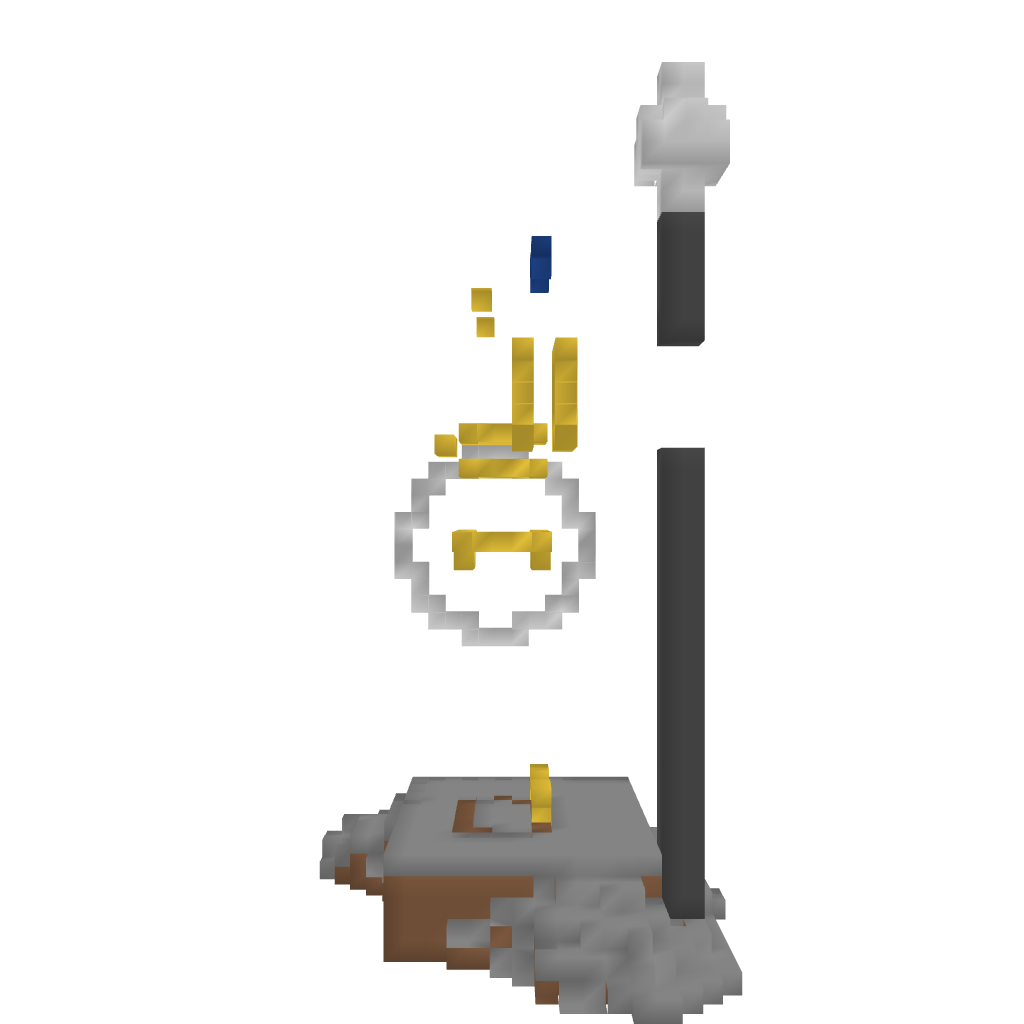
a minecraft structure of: Statue of the Oracle of Apollo